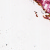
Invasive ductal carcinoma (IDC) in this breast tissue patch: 0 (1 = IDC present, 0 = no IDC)